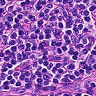
Metastatic tissue present: no